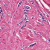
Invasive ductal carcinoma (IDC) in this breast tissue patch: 0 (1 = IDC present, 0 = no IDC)